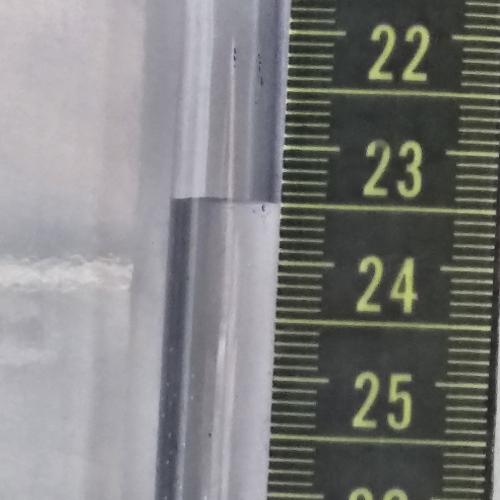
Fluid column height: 23.5 cm